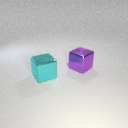
large cyan metal cube in front of large purple metal cube